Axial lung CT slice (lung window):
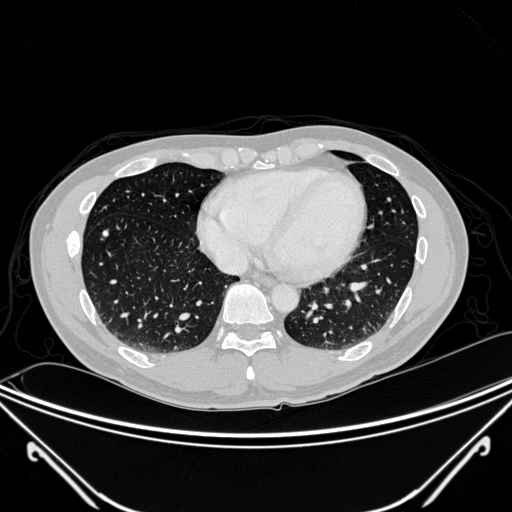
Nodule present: yes
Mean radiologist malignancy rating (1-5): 3.5